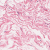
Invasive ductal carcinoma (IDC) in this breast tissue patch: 0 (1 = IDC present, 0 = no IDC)